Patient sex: F
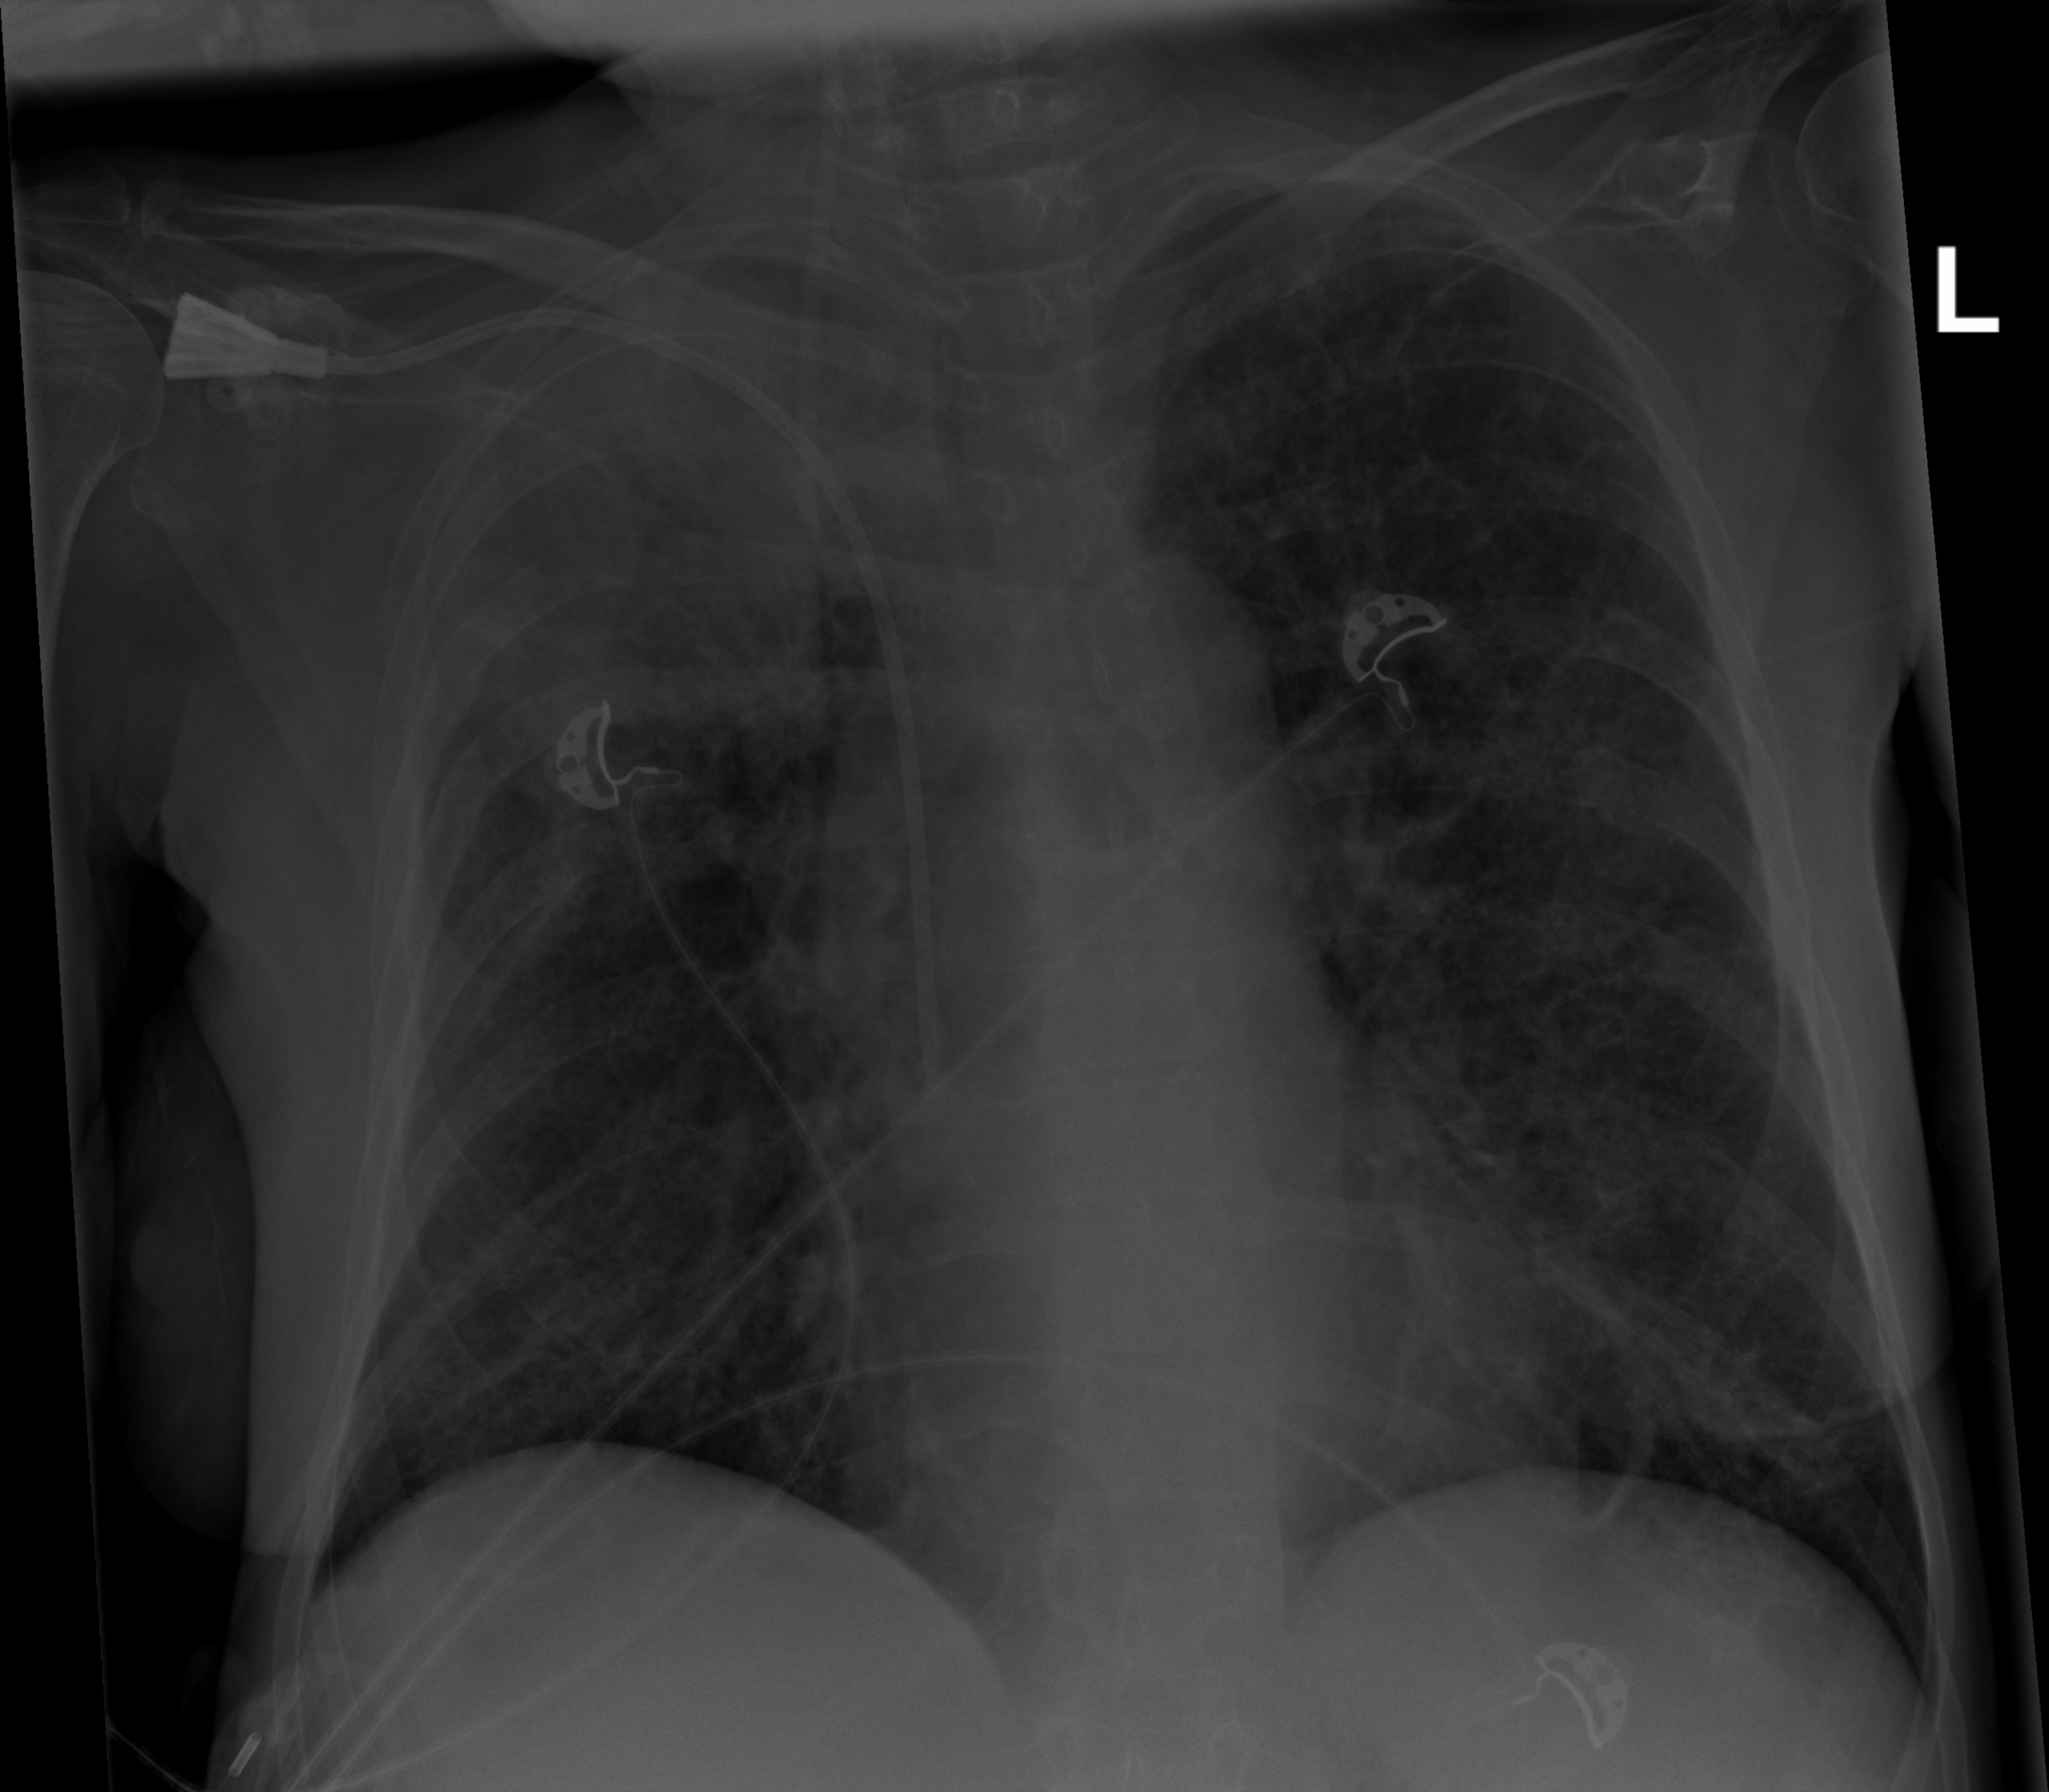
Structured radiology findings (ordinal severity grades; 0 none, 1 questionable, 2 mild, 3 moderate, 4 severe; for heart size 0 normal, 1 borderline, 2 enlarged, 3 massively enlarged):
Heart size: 0
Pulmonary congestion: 0
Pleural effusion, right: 0
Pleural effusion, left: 0
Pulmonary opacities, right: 3
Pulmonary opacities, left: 3
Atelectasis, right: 0
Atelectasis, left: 0